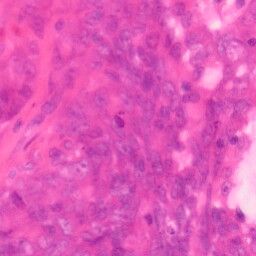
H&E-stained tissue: Colon